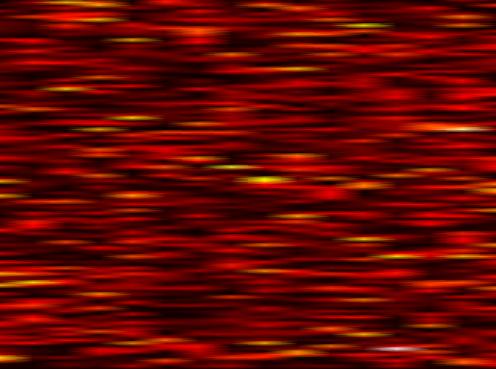
Label: OFDM